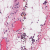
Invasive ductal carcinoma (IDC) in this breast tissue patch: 0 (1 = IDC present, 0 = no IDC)